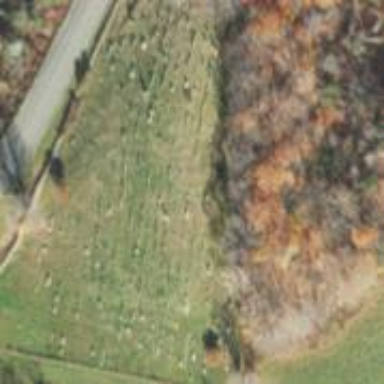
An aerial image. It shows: Cemetery.